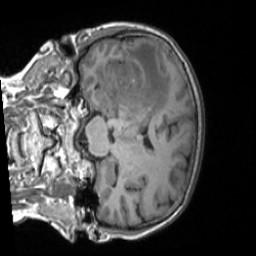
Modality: T1w
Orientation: coronal
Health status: ill
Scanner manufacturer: siemens
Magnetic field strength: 3 T
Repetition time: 1.9 s
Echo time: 0.00251 s